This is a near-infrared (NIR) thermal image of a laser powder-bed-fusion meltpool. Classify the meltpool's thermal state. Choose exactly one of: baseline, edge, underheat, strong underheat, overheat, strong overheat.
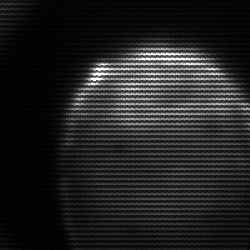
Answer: edge